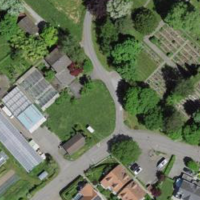
EUNIS habitat code: 53
Species observed at this site:
Symphoricarpos albus